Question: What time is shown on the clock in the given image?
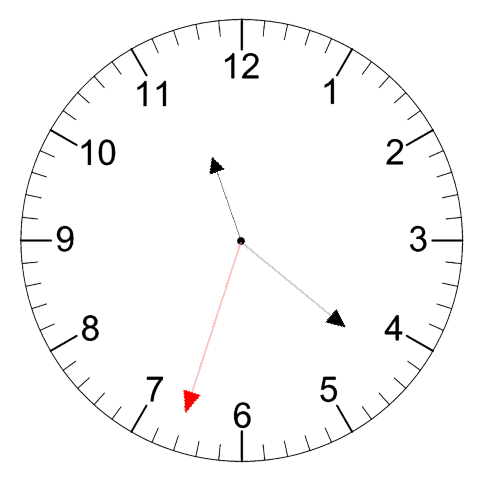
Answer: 11:21:33